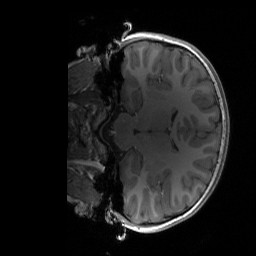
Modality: T1w
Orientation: coronal
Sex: female
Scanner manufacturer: siemens
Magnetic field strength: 3 T
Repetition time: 1.9 s
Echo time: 0.00243 s